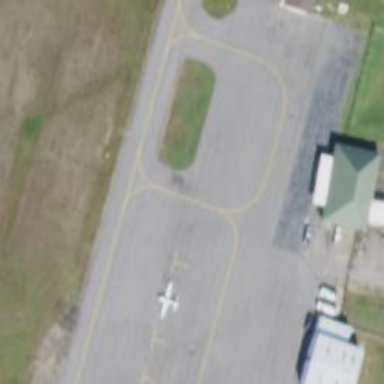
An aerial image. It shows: Image of taxiway at airport.